Field crop: maize
Growth stage: 1
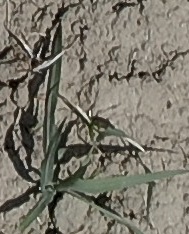
Species: sorghum